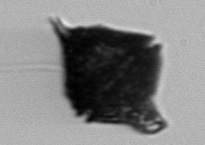
Label: Gonyaulax